Brain MRI, t2w sequence, axial 2D slice.
Patient: age 29, sex F, weight 95 kg, height 1.95 m
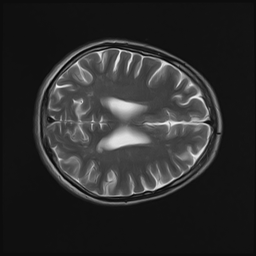